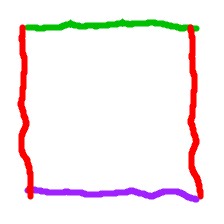
Shape: square